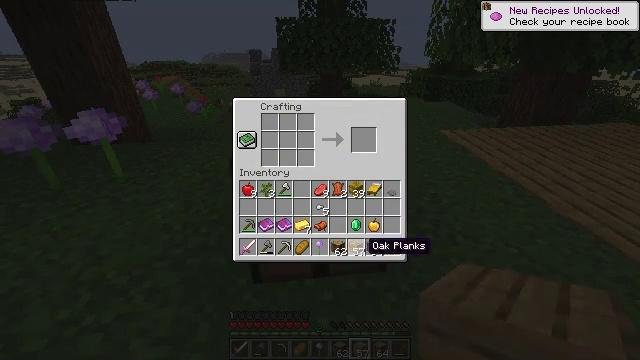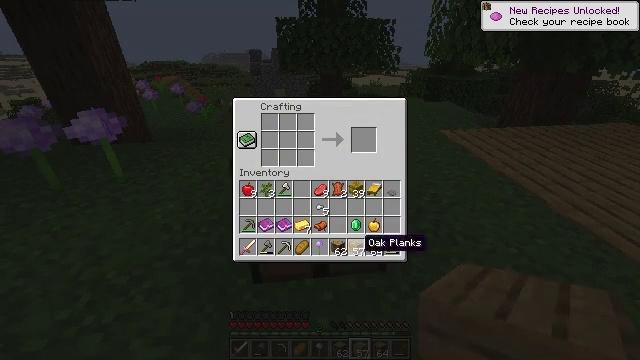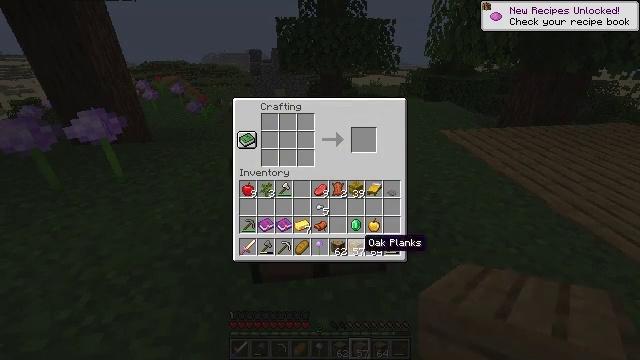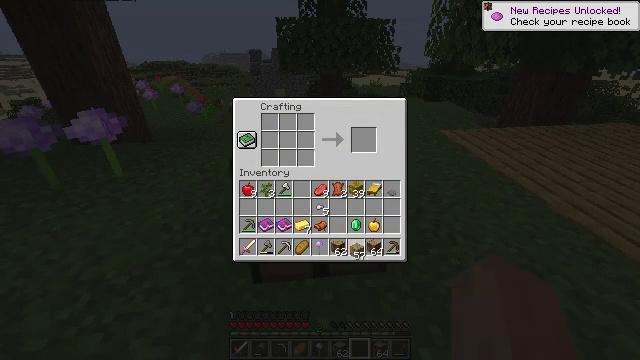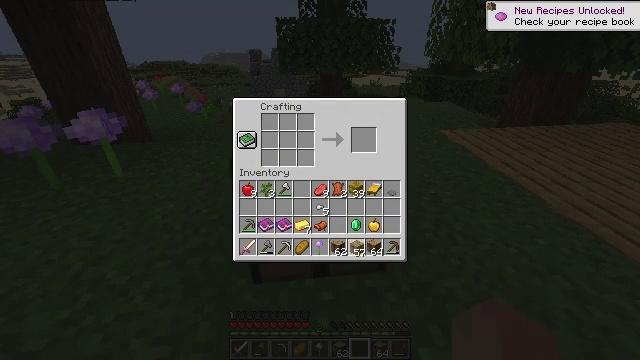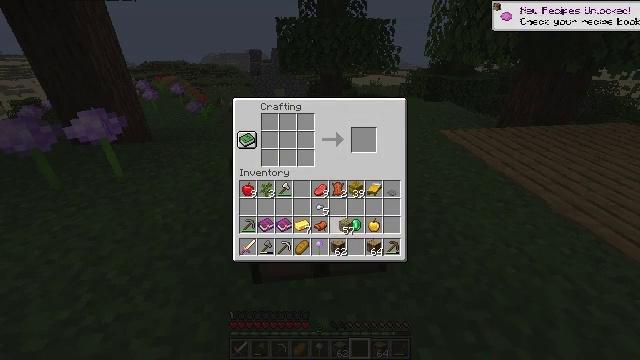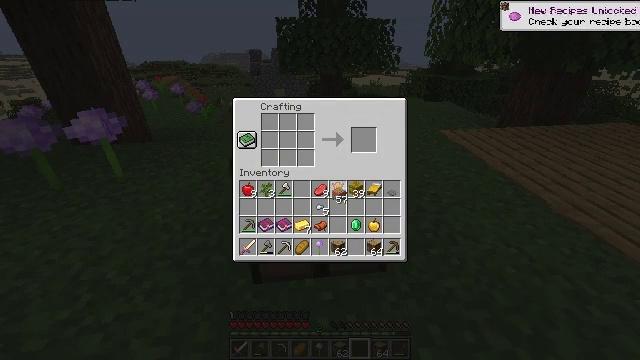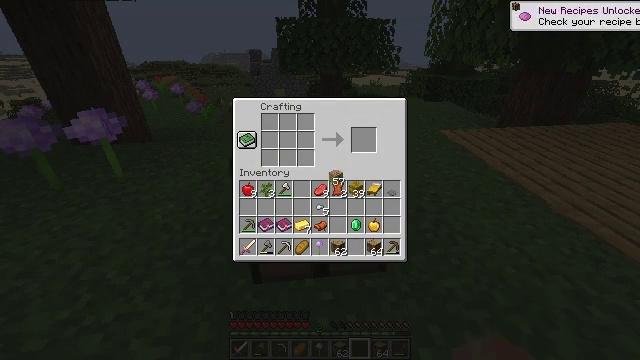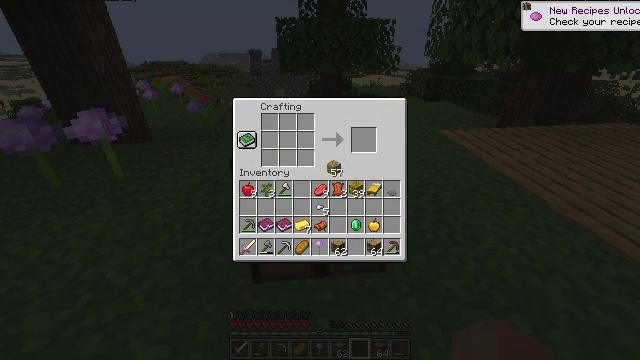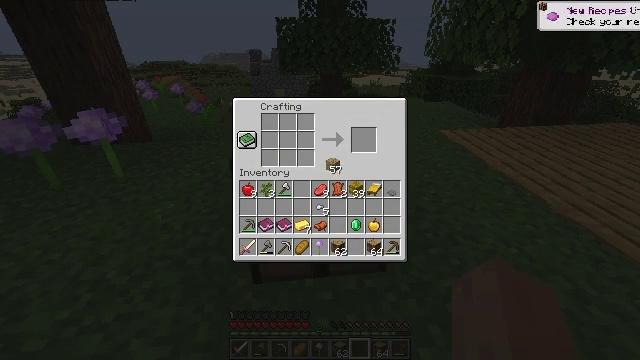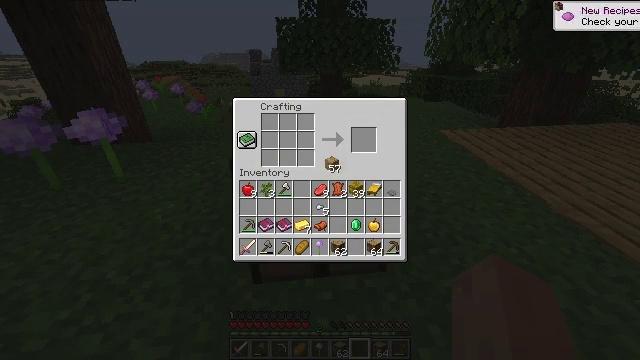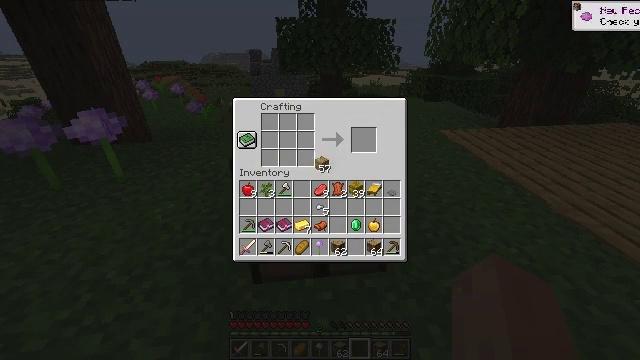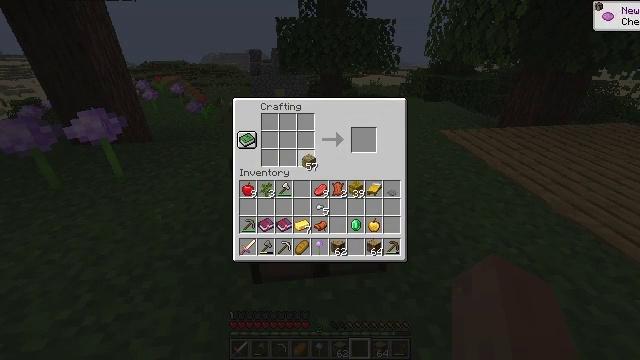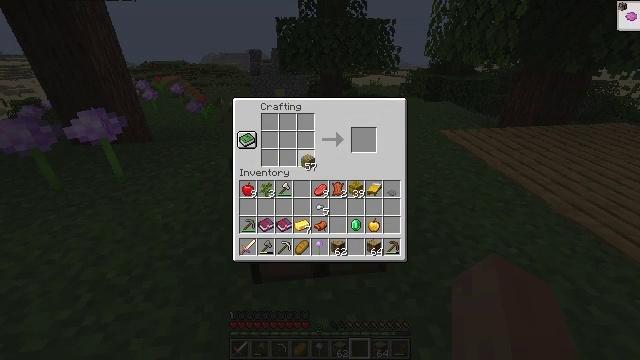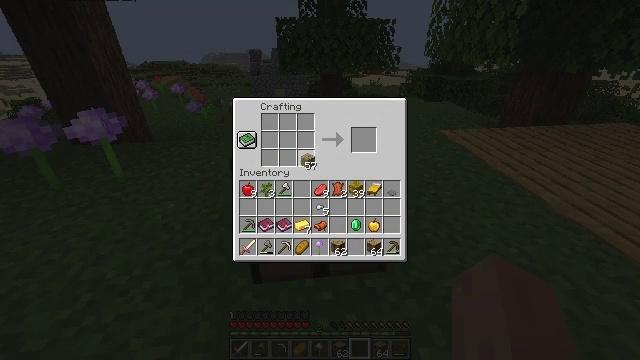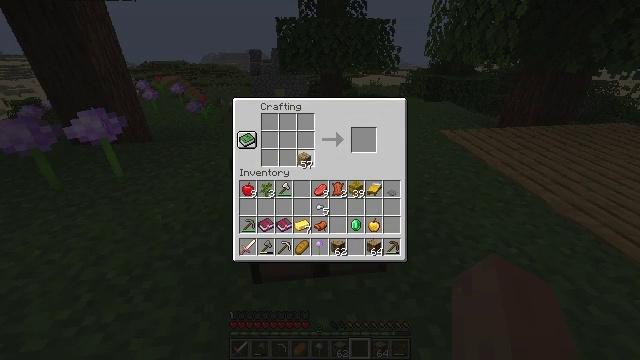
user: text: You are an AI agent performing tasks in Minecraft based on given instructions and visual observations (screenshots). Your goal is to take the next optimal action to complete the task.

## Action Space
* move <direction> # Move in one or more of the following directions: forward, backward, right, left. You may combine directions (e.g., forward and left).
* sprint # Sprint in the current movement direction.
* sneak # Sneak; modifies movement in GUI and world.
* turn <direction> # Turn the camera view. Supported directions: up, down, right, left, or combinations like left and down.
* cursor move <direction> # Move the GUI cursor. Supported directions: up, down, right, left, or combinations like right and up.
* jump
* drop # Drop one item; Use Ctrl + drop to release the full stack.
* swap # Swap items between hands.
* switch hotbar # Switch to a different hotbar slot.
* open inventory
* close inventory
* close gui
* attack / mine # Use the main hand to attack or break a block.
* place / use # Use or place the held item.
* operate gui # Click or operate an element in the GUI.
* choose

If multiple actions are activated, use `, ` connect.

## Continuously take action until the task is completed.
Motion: motion action
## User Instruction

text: Create an oak slab using oak planks in the crafting table.
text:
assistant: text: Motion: no_op
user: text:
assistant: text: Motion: no_op
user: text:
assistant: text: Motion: operate gui
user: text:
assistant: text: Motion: operate gui
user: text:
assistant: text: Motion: cursor move left and up, operate gui
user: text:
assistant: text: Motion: cursor move up
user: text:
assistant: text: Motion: cursor move up
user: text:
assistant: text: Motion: cursor move up
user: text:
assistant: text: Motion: no_op
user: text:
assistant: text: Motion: no_op
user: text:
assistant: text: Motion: cursor move left
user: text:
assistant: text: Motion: cursor move left
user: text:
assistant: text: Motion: no_op
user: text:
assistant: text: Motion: no_op
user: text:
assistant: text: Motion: no_op
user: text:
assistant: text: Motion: no_op
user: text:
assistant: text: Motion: no_op
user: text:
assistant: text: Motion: choose
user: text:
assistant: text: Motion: cursor move left, choose
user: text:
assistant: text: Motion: cursor move left, choose
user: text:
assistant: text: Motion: choose
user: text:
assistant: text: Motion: choose
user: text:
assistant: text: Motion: choose
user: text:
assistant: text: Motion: choose
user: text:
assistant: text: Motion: no_op
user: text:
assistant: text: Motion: choose
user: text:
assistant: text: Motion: cursor move right, choose
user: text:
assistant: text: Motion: cursor move right, choose
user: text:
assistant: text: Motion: cursor move right, choose
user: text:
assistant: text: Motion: choose